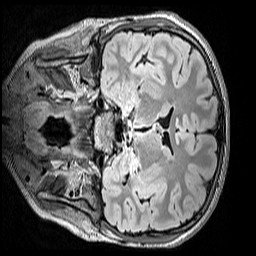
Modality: FLAIR
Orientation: coronal
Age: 10
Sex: male
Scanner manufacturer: siemens
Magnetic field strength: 3 T
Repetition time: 5 s
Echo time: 0.388 s